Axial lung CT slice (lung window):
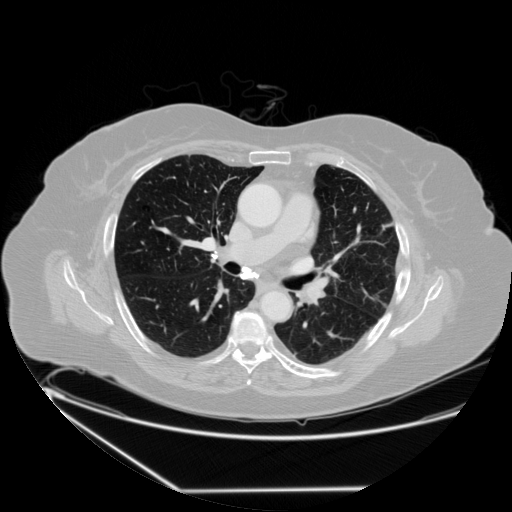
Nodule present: no